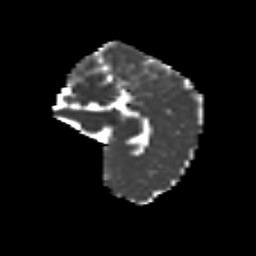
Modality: MD
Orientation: sagittal
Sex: female
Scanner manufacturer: siemens
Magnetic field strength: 3 T
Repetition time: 5 s
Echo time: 0.071 s